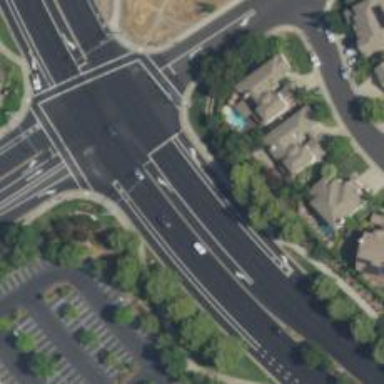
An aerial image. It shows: Primary road with asphalt surface.